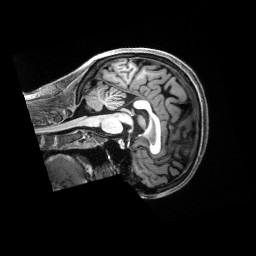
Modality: T1w
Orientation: sagittal
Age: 19
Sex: female
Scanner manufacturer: siemens
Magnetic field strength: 3 T
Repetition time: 2.5 s
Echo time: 0.00222 s